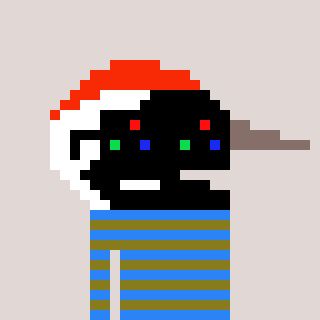
a pixel art character with square black sunglasses, a crane-shaped head and a gunk-colored body on a warm background